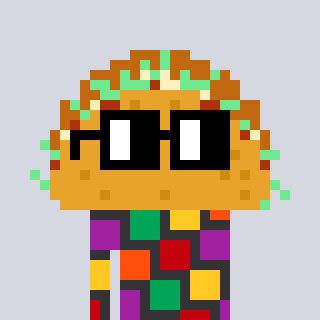
a pixel art character with square black glasses, a taco-shaped head and a grayscale-colored body on a cool background